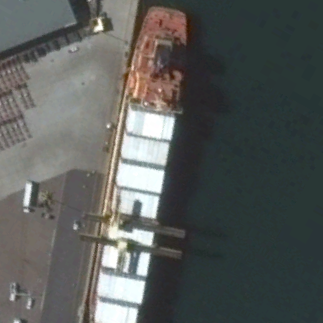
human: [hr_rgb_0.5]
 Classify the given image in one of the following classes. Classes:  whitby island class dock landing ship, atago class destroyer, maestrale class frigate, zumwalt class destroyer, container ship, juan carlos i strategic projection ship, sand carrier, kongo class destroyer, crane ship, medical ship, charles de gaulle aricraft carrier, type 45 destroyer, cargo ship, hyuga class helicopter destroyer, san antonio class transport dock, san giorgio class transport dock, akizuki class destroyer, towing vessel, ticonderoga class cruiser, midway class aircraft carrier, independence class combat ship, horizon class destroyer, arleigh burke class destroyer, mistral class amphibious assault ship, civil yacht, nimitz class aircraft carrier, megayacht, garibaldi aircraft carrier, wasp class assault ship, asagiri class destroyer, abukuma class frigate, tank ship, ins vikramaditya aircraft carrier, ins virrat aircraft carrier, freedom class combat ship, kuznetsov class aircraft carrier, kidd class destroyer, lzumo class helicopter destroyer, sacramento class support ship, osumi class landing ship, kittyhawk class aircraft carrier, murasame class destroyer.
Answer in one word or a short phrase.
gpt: Container ship